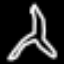
Label: The Eiffel Tower